Question: I'm building a very simple module for Prestashop 1.6 and I added an admin interface that allows to list my records, a form to add and edit and delete.
This is working fine as you can see here:

The problem is that draggable reorder button is not draggable. Hence the reordering is not working...
According to the <URL>, if you set the position option in your controller, you get the draggable functionality:
'''
['position'] => 'position', // If set to position, the field will display arrows and be drag and droppable, which will update position in db (optional).
'''
This is the relevant part of my module controller:
'''
$this->fields_list = array(
'id_quicklinks' => array(
'title' => $this->l('ID'),
'align' => 'center',
'width' => 25
),
'titulo' => array(
'title' => $this->l('Titulo'),
'width' => 'auto'
)
, 'lead' => array(
'title' => $this->l('Subtitulo'),
'width' => 'auto'
),
'position' => array(
'title' => $this->l('Ordem'),
'filter_key' => 'a!position',
'position' => 'position',
'align' => 'center',
'class' => 'fixed-width-md'
),
'active' => array(
'title' => $this->l('Publicado'),
'width' => '25',
'active' => 'status'
)
);
'''
As you can see in the print screen, is shows the handles but the drag-an-drop doesn't work. No javascript errors on the console, no nothing... And I can see in the source code that jQuery and jQueryUI are loaded. Other admin pages with reorder feature are working fine...
Any ideas?
Thanks.
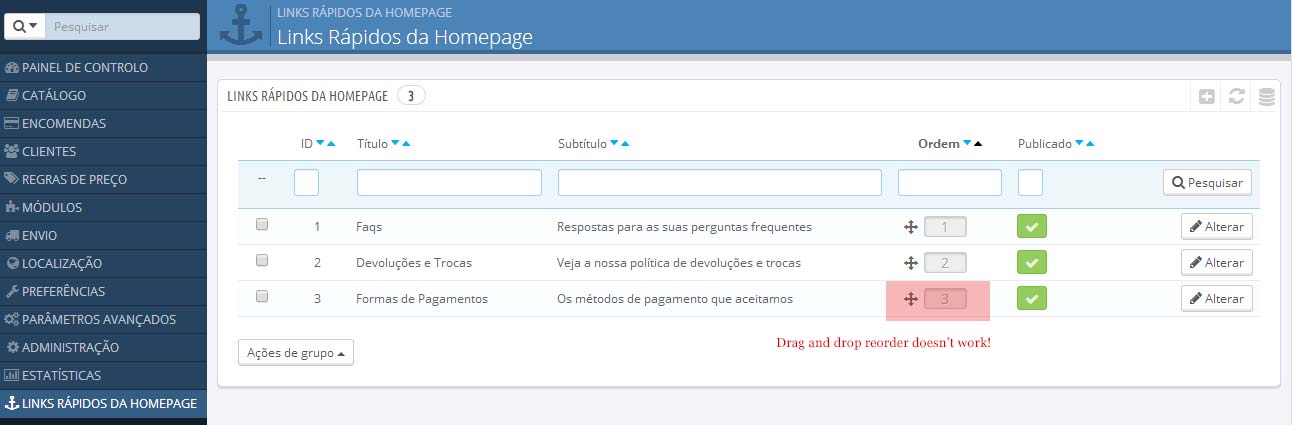
Answer: Well, if anyone is interested, I managed to get this to work.
In my module admin controller, I've added (before the __construct method, right after opening the Class):
'''
protected $position_identifier = 'id_quicklinks';
'''
- 'id_quicklinks'
This enabled the drag and drop feature that I was looking for, but altough I could now drag and drop, the order was not saved in the database.
For that to work I've added two more methods adapted from the 'controllers/admin/AdminCarriersController.php' and 'classes/Carrier.php':
'''
public function ajaxProcessUpdatePositions()
{
$way = (int)Tools::getValue('way');
$id_quicklinks = (int)Tools::getValue('id');
$positions = Tools::getValue('quicklinks');
if (is_array($positions))
foreach ($positions as $position => $value)
{
$pos = explode('_', $value);
if (isset($pos[2]) && (int)$pos[2] === $id_velcroquicklinks)
{
if (isset($position) && $this->updatePosition($way, $position, $id_quicklinks))
echo 'ok position '.(int)$position.' for id '.(int)$pos[1].'
';
else
echo '{"hasError" : true, "errors" : "Can not update id '.(int)$id_quicklinks.' to position '.(int)$position.' "}';
break;
}
}
}
'''
And:
'''
public function updatePosition($way, $position, $id)
{
if (!$res = Db::getInstance()->executeS('
SELECT 'id_quicklinks', 'position'
FROM ''._DB_PREFIX_.'quicklinks'
ORDER BY 'position' ASC'
))
return false;
foreach ($res as $quicklinks)
if ((int)$quicklinks['id_quicklinks'] == (int)$id)
$moved_quicklinks = $quicklinks;
if (!isset($moved_quicklinks) || !isset($position))
return false;
var_dump($moved_quicklinks['position']);
// < and > statements rather than BETWEEN operator
// since BETWEEN is treated differently according to databases
return (Db::getInstance()->execute('
UPDATE ''._DB_PREFIX_.'quicklinks'
SET 'position'= 'position' '.($way ? '- 1' : '+ 1').'
WHERE 'position'
'.($way
? '> '.(int)$moved_quicklinks['position'].' AND 'position' <= '.(int)$position
: '< '.(int)$moved_quicklinks['position'].' AND 'position' >= '.(int)$position.'
'))
&& Db::getInstance()->execute('
UPDATE ''._DB_PREFIX_.'quicklinks'
SET 'position' = '.(int)$position.'
WHERE 'id_quicklinks' = '.(int)$moved_quicklinks['id_quicklinks']));
}
'''
I hope this helps someone with the same problem.